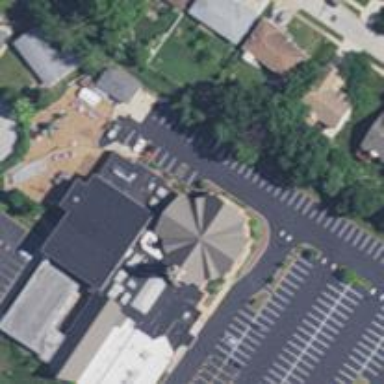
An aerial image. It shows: Place of worship.